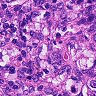
Metastatic tissue present: yes